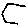
Label: hexagon